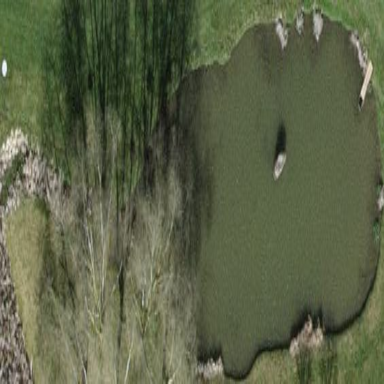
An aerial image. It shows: Pond serving as lateral water hazard on golf course.